Interaction volume radius: 5 \u00c5
Interaction volume height: 20 \u00c5
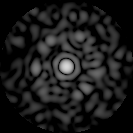
Disorder parameter: 0.8055